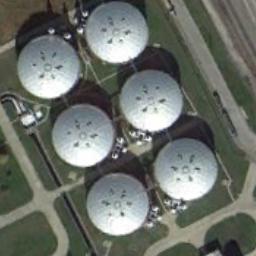
Label: storage tanks